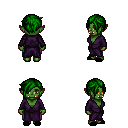
a pixel art fantasy rpg character, female body template, orc, green skin, purple robe, magenta pants, green pixie cut hairstyle, black slippers, four views (front, back, left, right), 2x2 character sprite sheet, small pixel art, hard edges, no anti-aliasing